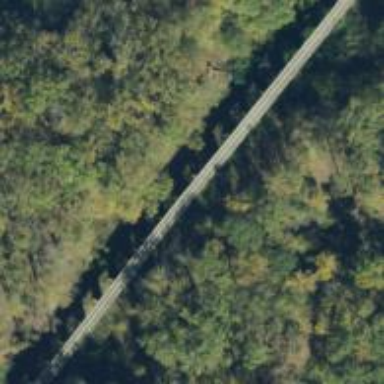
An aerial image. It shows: Preserved railway bridge.